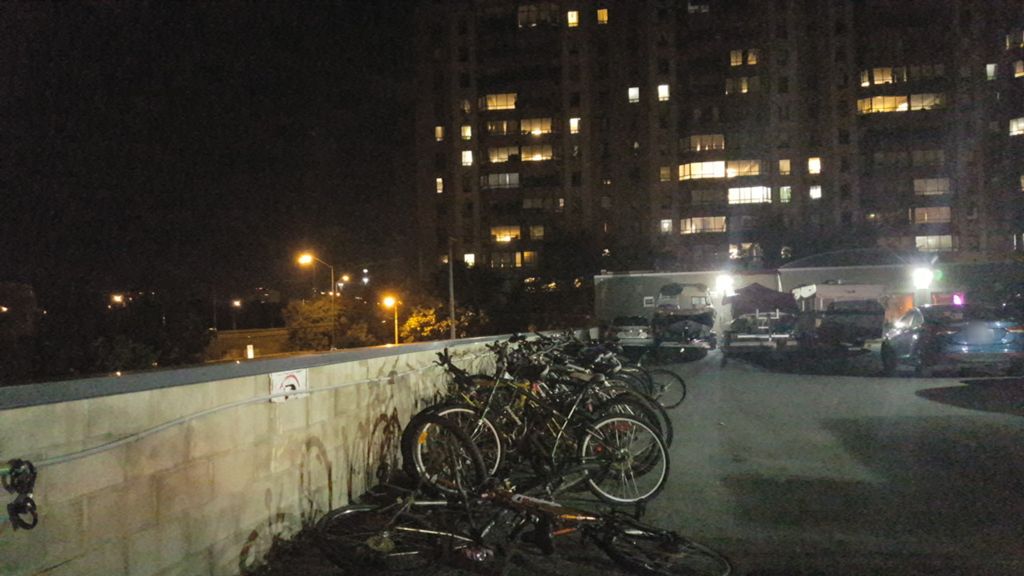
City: ottawa-gatineau